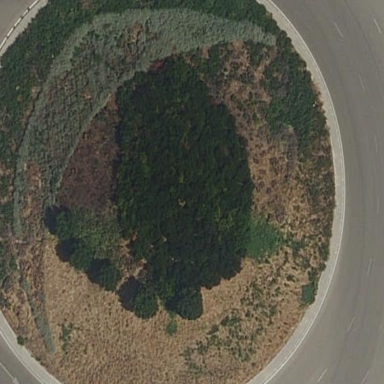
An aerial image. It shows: Residential road that intersects with roundabout.